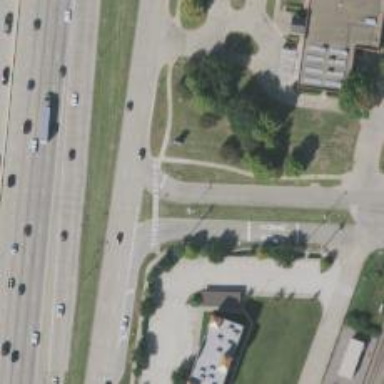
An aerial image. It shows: Tertiary road with separate sidewalk.